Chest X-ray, PA view. Patient: 52 years old, sex F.
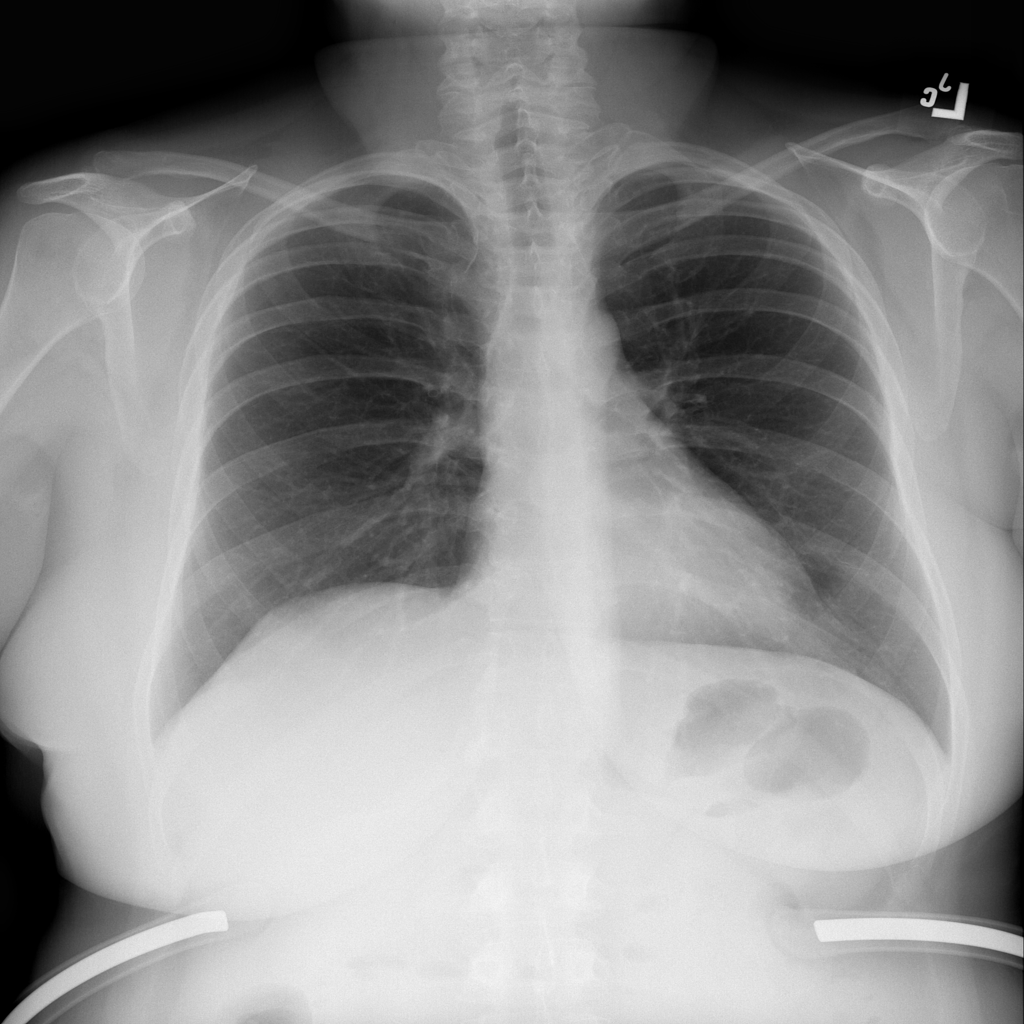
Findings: No Finding